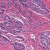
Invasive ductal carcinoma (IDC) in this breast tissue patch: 0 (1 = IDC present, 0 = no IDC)